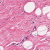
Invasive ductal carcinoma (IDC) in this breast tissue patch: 0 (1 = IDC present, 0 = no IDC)